Question: hey i have set some breakpoints and ive set list item in percentage and it fits well in different breakpoints.
but my default one which i haven't set is displayed like this.

here is my sass code.
'''
li
{
width:20%;
padding: 2px;
float:left;
@include media($xl-desktop) { // As defined in _grid-settings.scss
width:10%;
}
@include media($mobile) { // As defined in _grid-settings.scss
width:33.3333%;
}
}
'''
Please tell me where am i doing it wrong.
thanks.
Here is my Demo
<URL>
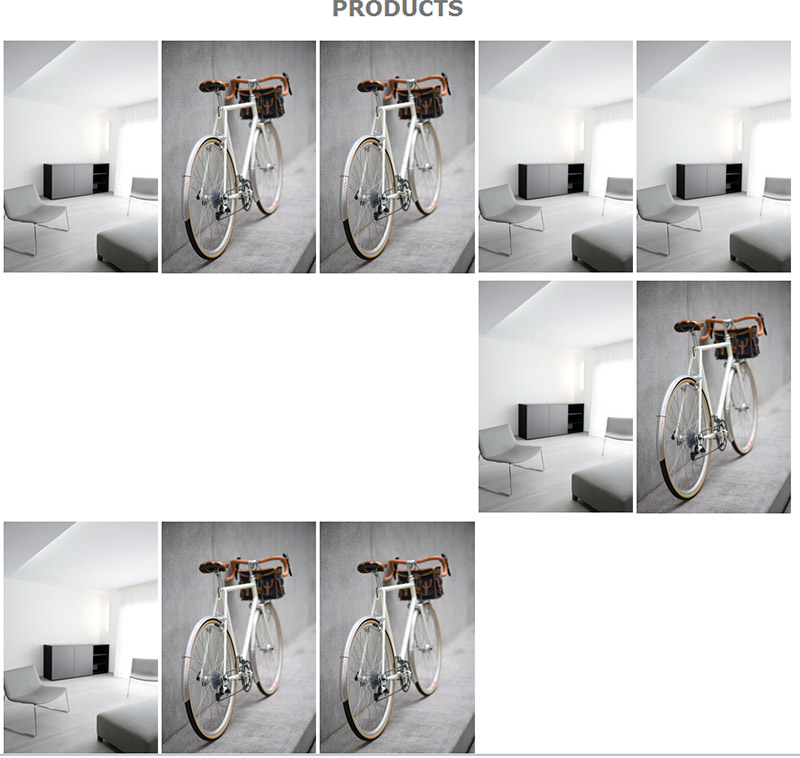
Answer: can you try this layout?
to make images responsive you need to add width: 100% (you did the exact oppsite);
<URL>
<URL>
css:
'''
ul{
list-style: none;
}
li{
float: left;
padding:0;
margin:0;
width: 20%;
padding: 4px;
}
img{
width: 100%;
height: 100%;
}
'''
thanks for the demo, it helps. So here is the issue, the issue is each of your image is different size, hence when you float left it brings the remaining pictures down in different screens. To fix the issue, you have two methods, using inline-block (rather than float on li) or setting a static height for different size screens. here is a small demo for setting heights jsfiddle.net/f5cgT/2 - ravitadi 1 hour ago